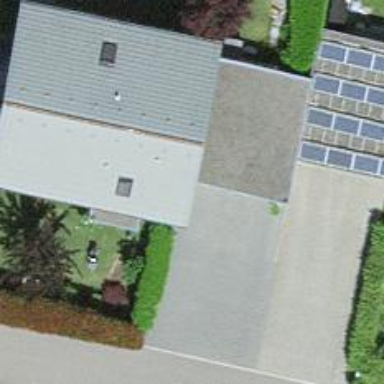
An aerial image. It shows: View of roof of building.